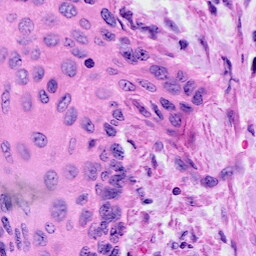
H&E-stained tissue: Cervix